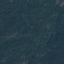
Land use / land cover class: Forest